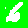
Digit: 6